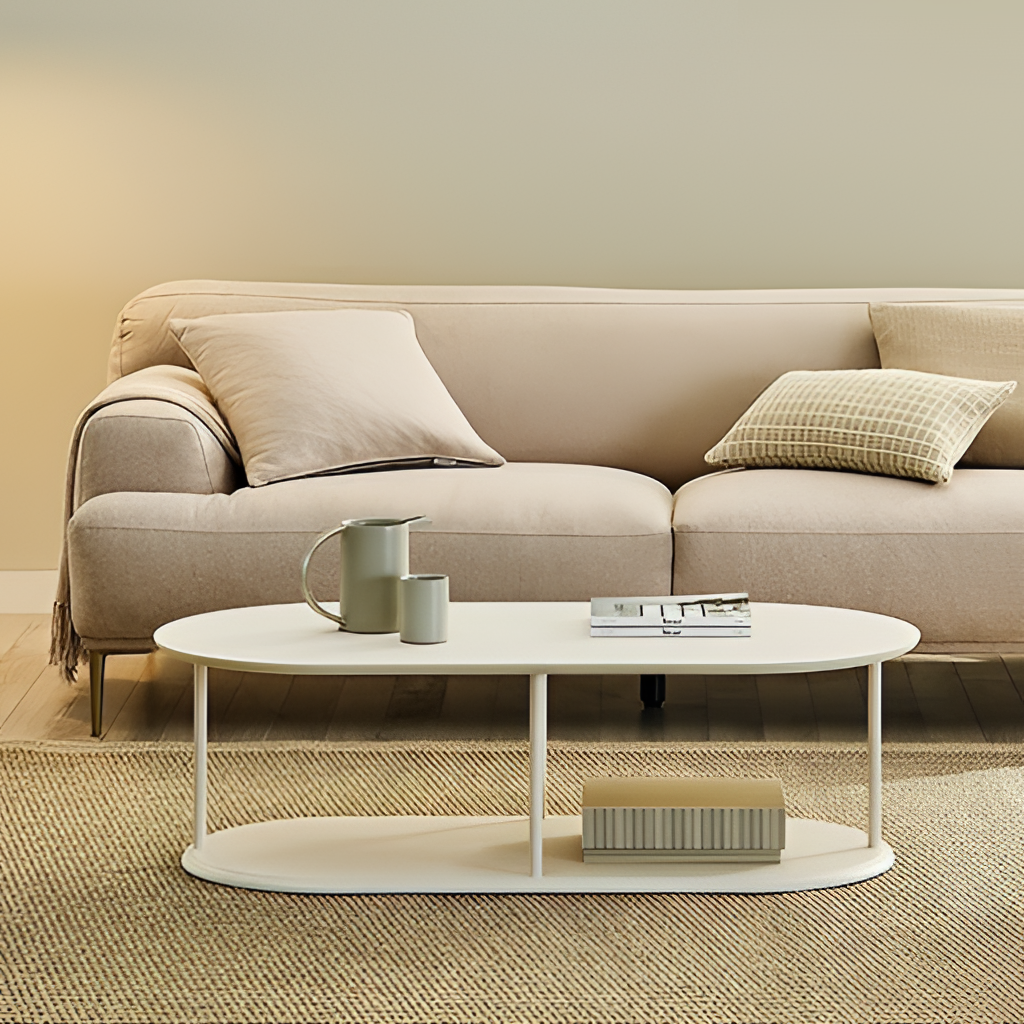
living room, fabric sofa, wood floor flooring, with plank pattern, paint wallpaper, with solid pattern, modern